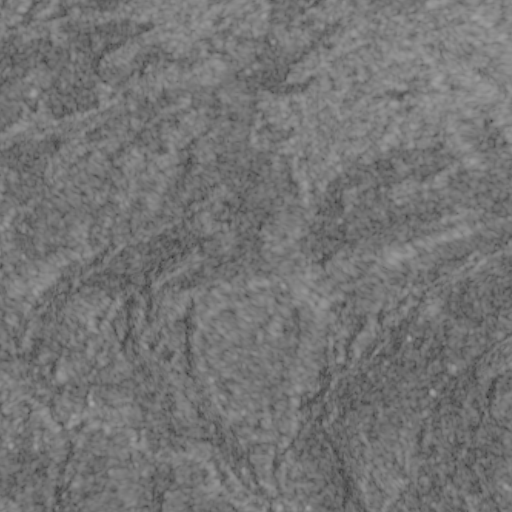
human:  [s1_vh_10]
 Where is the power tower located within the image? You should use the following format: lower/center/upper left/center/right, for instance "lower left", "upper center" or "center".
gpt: The power tower is located in the lower left of the image.
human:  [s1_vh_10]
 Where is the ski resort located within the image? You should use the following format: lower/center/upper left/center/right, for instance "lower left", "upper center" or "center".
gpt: The ski resort is located in the upper right of the image.
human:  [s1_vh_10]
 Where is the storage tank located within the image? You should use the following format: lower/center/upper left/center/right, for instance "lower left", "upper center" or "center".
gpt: The storage tank is located in the center right of the image.
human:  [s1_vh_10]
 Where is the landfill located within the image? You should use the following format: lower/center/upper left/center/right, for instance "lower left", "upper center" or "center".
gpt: There is no landfill in the image.

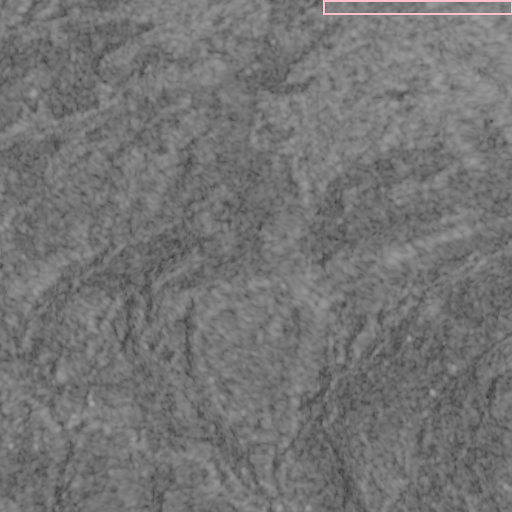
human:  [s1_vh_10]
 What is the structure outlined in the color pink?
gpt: The structure outlined in pink is a ski resort.
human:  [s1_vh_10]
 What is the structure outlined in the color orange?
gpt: There is no orange outline.